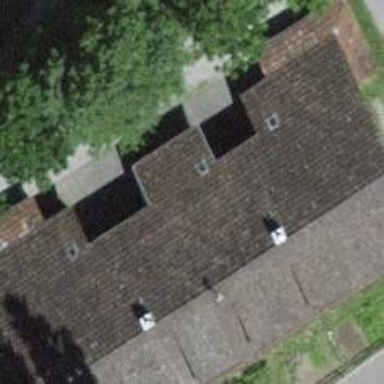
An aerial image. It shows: Residential building with gabled roof.